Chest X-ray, PA view. Patient: 36 years old, sex F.
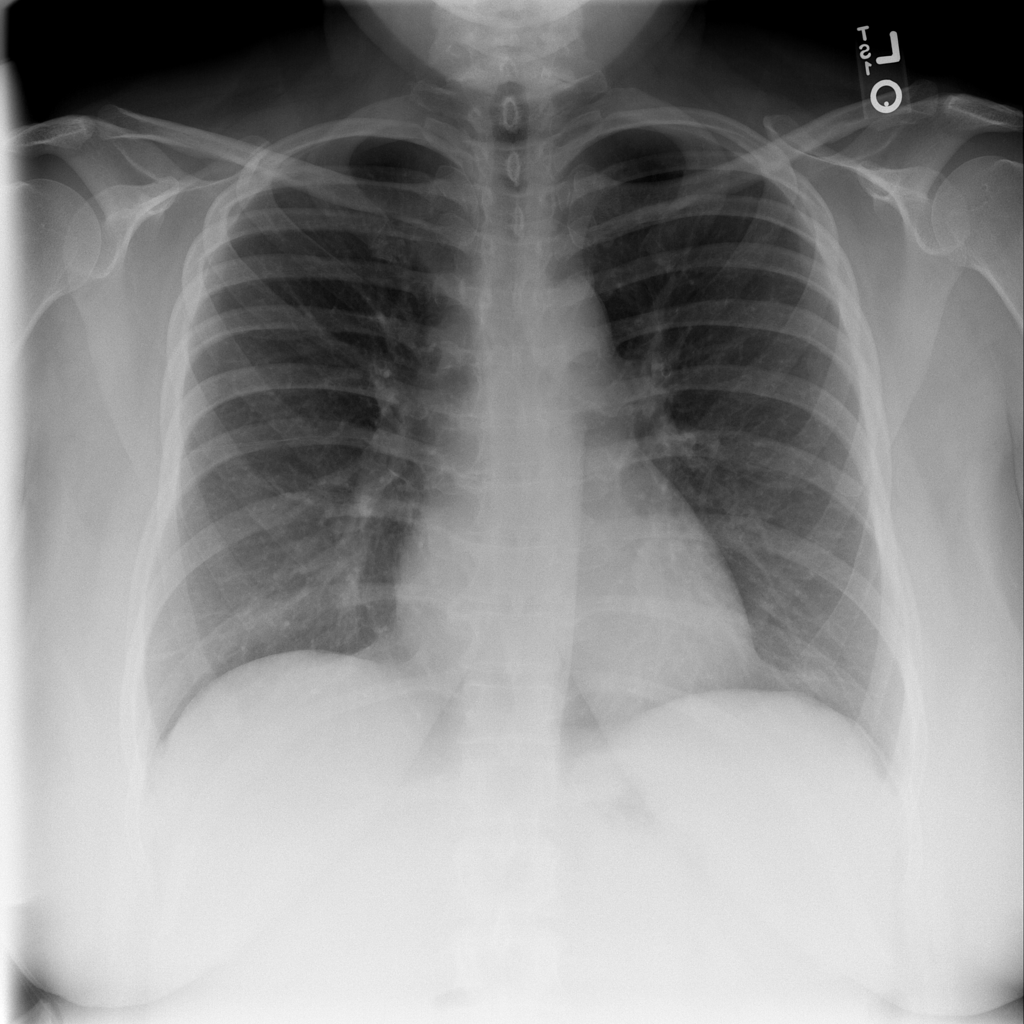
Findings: No Finding